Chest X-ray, PA view. Patient: 60 years old, sex M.
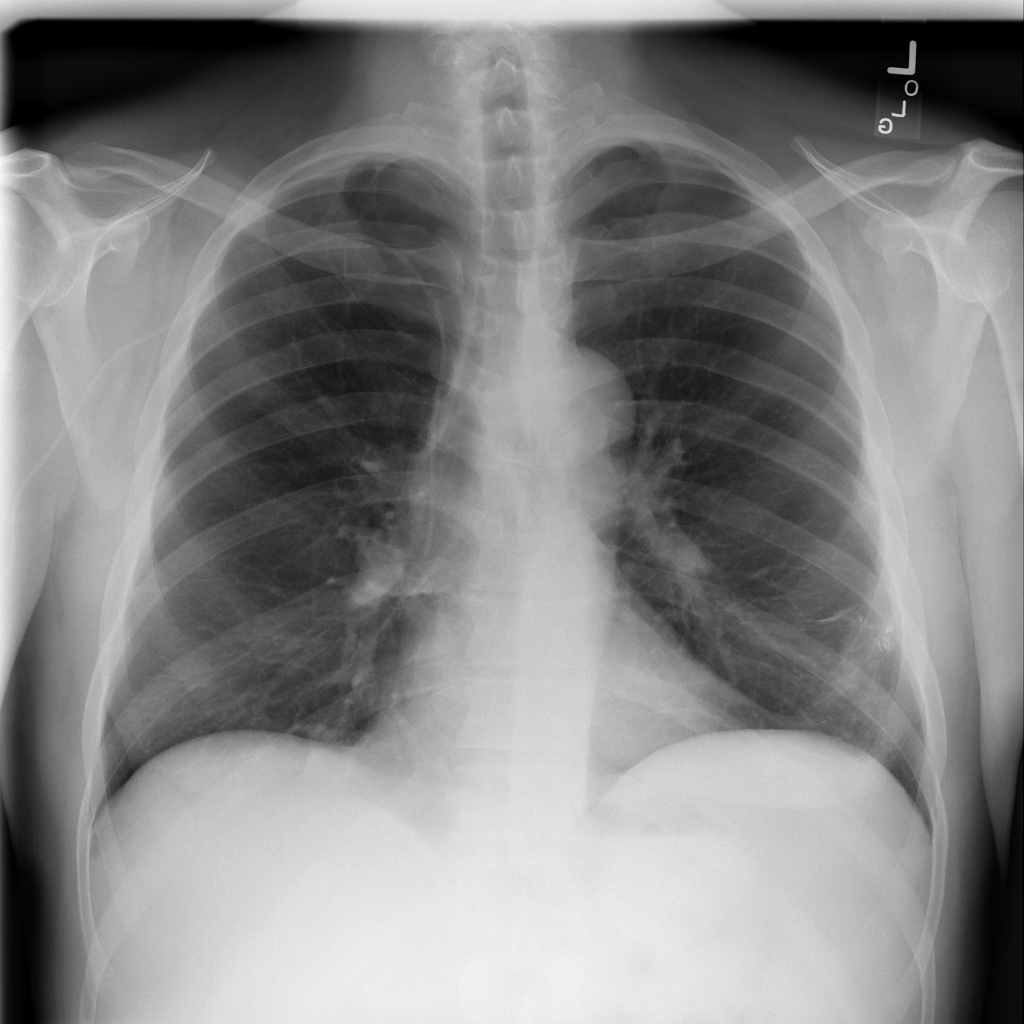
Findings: No Finding